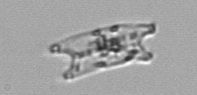
Label: Eucampia